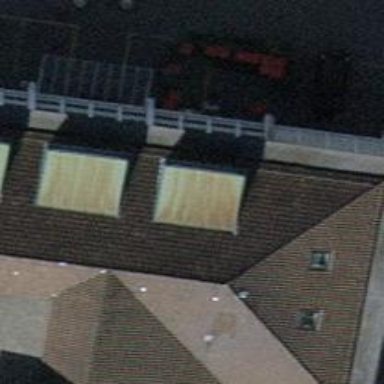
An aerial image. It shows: Cafe.